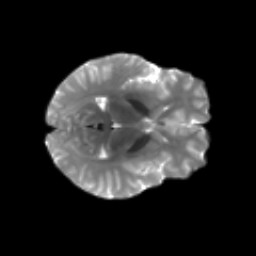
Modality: T2w
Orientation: axial
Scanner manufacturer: siemens
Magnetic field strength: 3 T
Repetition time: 4.16 s
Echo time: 0.0806 s